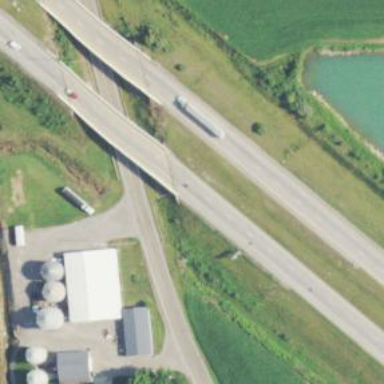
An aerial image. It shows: Motorway bridge.